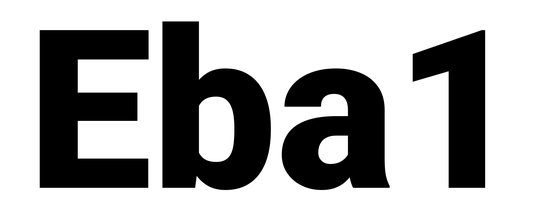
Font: Roboto_Black